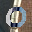
Label: 0